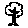
Label: tree